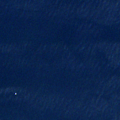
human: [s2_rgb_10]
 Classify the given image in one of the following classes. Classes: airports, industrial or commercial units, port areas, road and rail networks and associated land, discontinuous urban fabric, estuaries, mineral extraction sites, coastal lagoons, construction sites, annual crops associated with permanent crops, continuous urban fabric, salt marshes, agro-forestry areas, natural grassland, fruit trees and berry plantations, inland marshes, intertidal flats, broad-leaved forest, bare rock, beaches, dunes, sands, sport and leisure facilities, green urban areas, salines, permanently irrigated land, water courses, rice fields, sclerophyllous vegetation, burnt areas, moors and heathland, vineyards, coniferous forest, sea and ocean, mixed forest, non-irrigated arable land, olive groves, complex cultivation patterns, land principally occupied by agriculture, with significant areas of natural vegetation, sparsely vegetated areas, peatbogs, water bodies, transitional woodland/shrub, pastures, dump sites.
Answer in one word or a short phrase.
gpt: sea and ocean